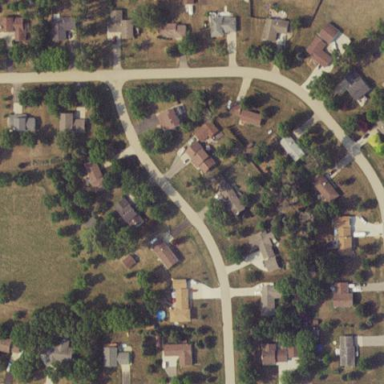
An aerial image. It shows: Neighborhood.